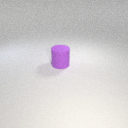
large purple rubber cylinder